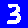
Digit: 3